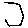
Label: hexagon